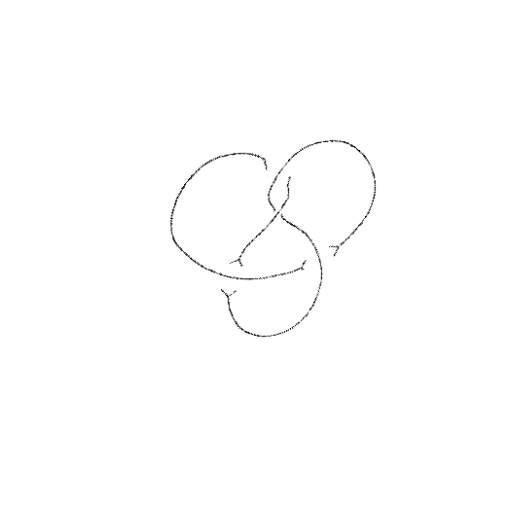
Crossing number: 4